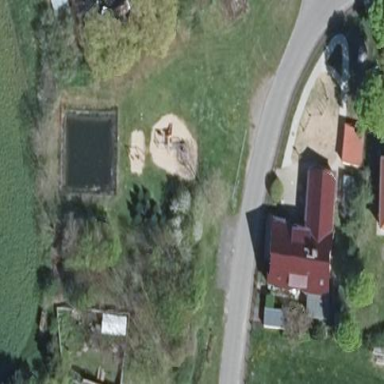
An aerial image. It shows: Playground area for leisure activities on the land.